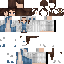
A female human skin with medium skin, wearing brown long hair dressed in a blue hoodie and black pants, featuring a closed mouth.